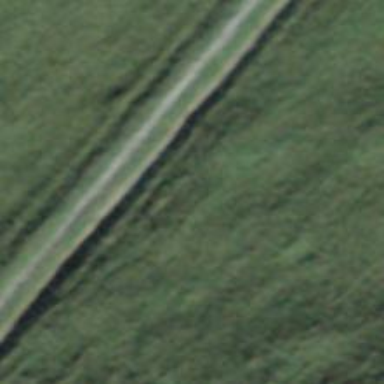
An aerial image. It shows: Grass track with Grade 4 tracktype.